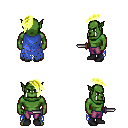
a pixel art fantasy rpg character, male body template, orc, green skin, blue tattered cape, magenta pants, gold long mohawk hairstyle, black shoes, dagger, four views (front, back, left, right), 2x2 character sprite sheet, small pixel art, hard edges, no anti-aliasing